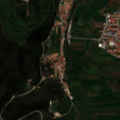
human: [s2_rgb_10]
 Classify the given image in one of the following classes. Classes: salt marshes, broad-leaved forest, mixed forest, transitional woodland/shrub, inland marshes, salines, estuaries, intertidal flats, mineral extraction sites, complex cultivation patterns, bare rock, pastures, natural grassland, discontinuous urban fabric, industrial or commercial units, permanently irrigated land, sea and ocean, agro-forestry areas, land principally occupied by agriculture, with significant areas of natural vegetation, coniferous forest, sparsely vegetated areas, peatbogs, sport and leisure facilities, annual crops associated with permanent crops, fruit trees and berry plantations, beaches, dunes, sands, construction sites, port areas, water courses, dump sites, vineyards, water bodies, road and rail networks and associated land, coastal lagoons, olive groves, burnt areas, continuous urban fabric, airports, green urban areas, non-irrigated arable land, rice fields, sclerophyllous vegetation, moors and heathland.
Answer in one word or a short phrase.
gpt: discontinuous urban fabric, permanently irrigated land, sclerophyllous vegetation, transitional woodland/shrub